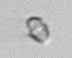
Label: Heterocapsa_rotundata